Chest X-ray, AP view. Patient: 21 years old, sex M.
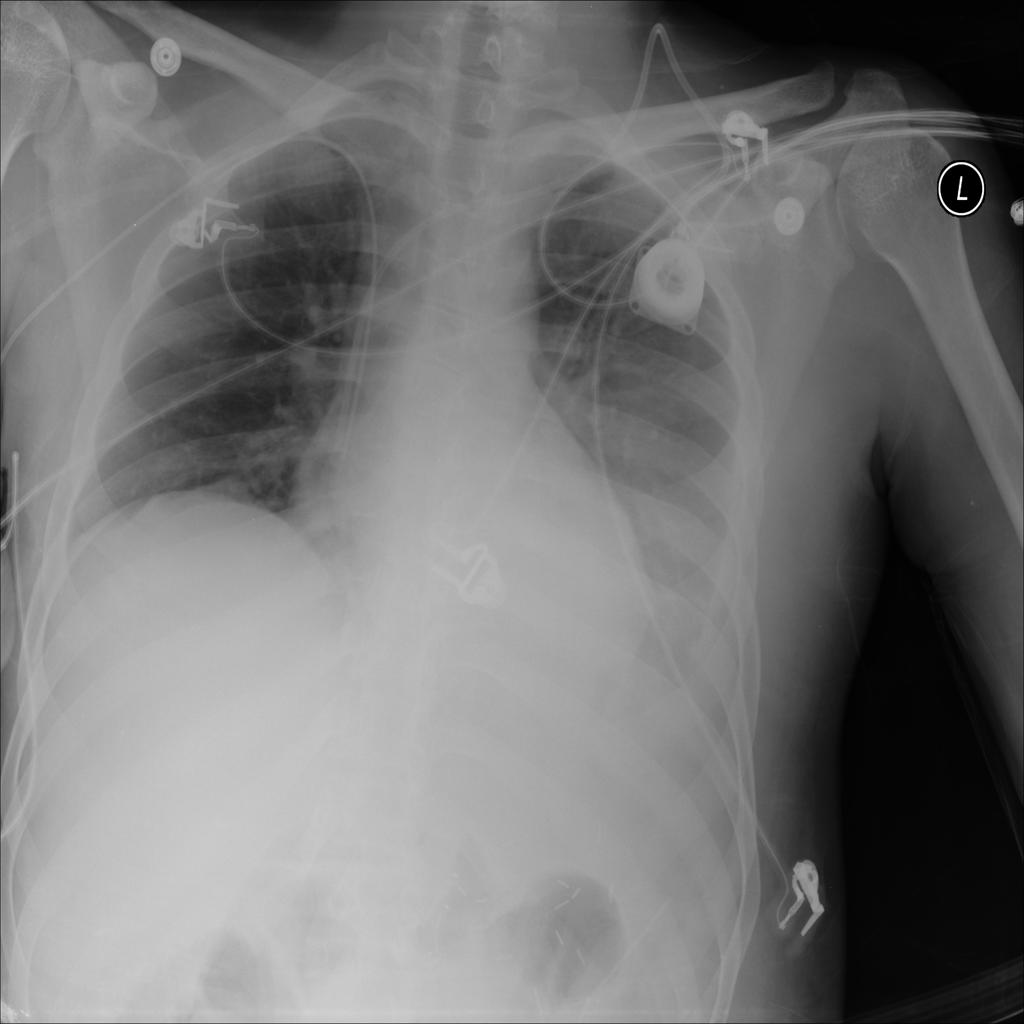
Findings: Effusion